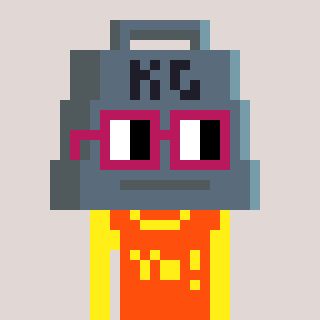
a pixel art character with square dark red glasses, a weight-shaped head and a orange-colored body on a warm background